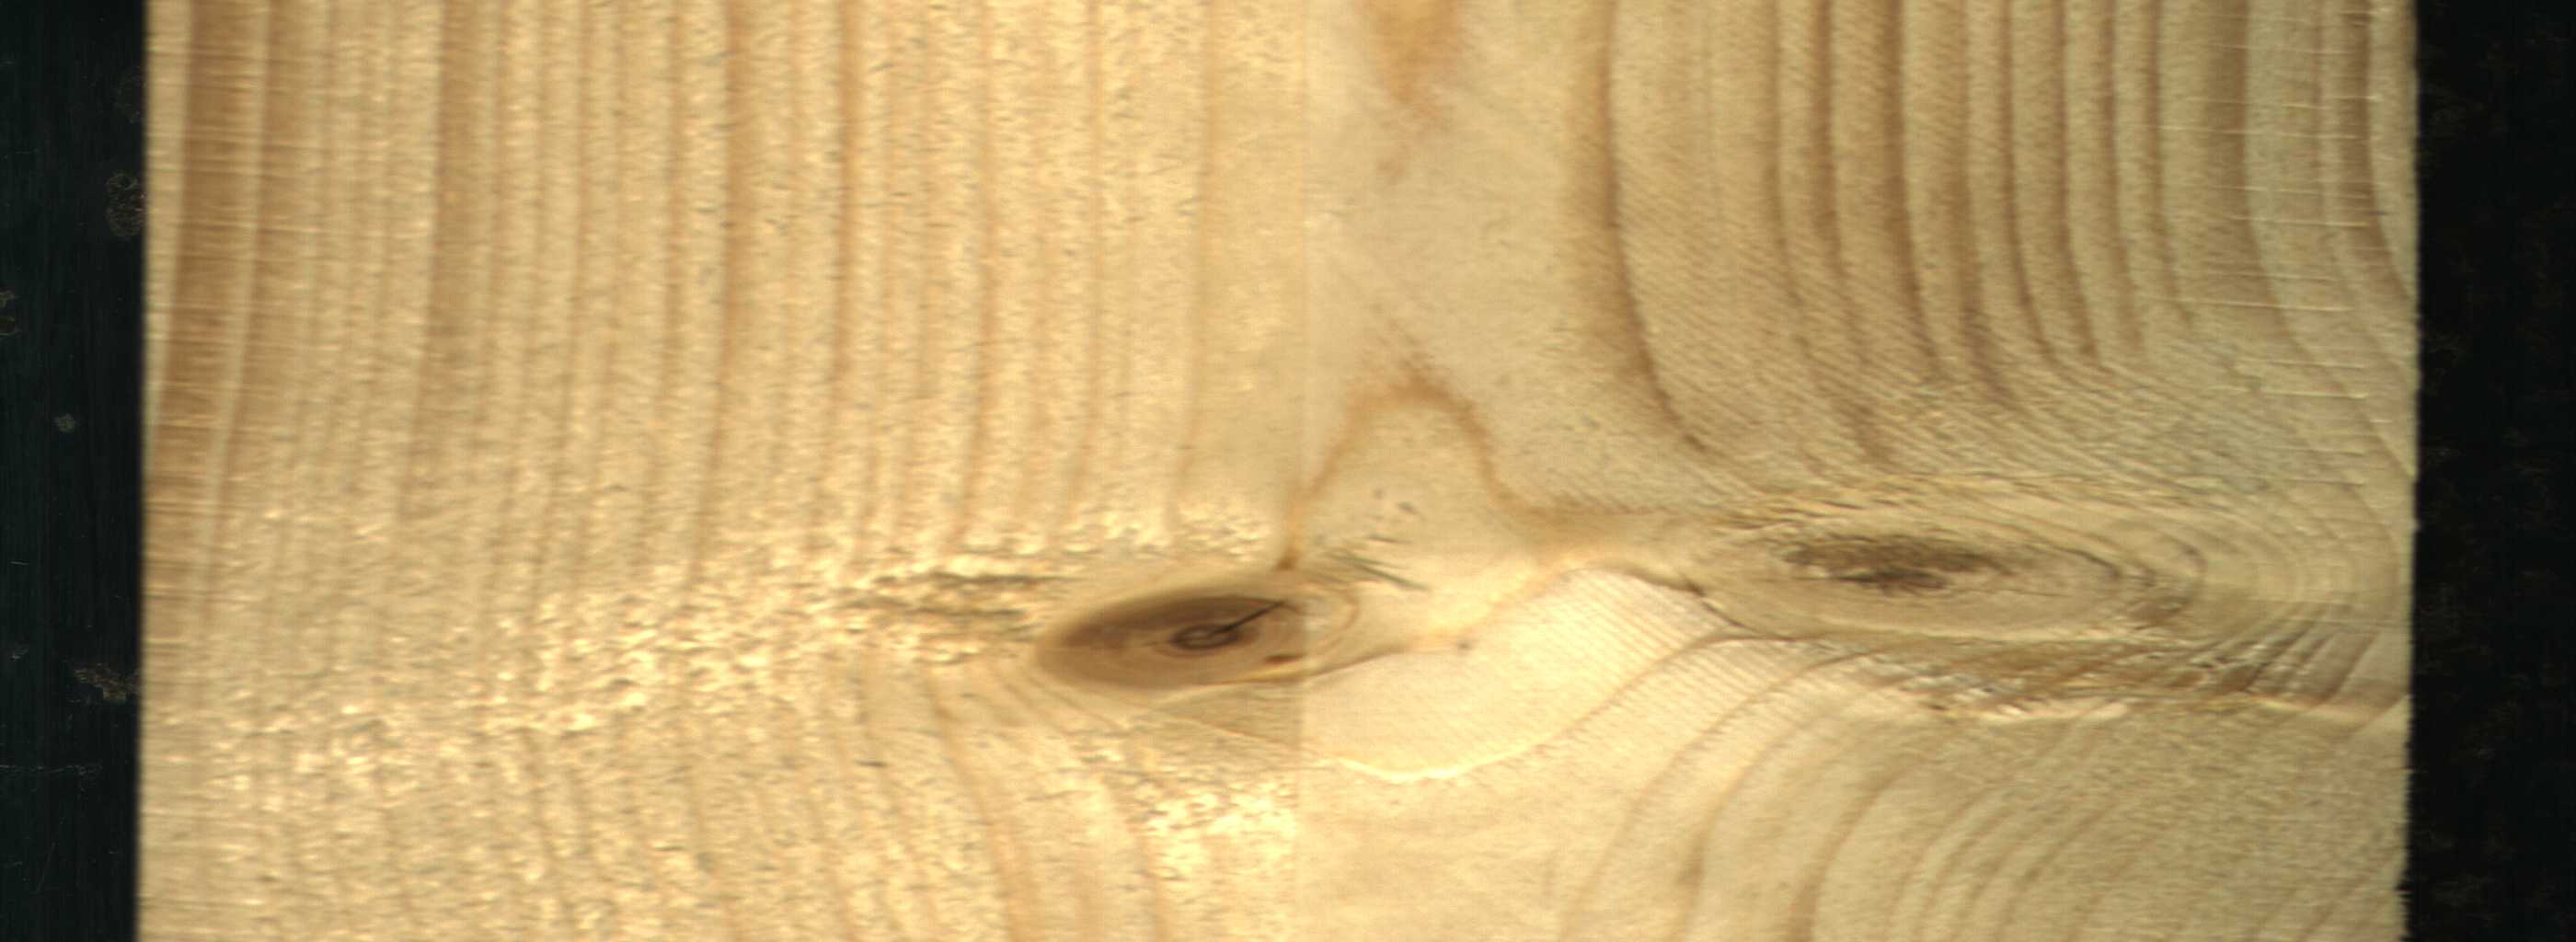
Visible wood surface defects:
Live_Knot
Live_Knot